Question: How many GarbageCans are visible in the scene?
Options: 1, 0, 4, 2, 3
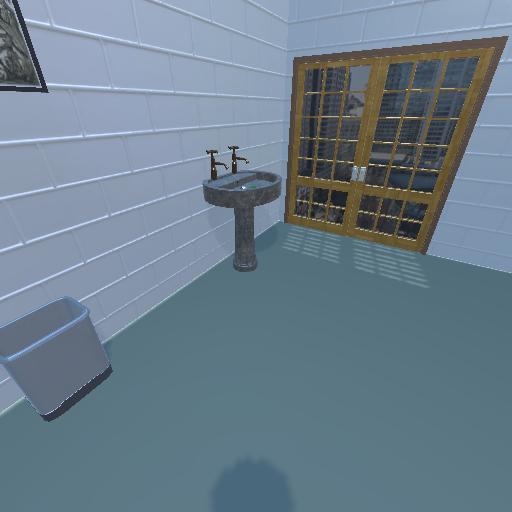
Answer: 1